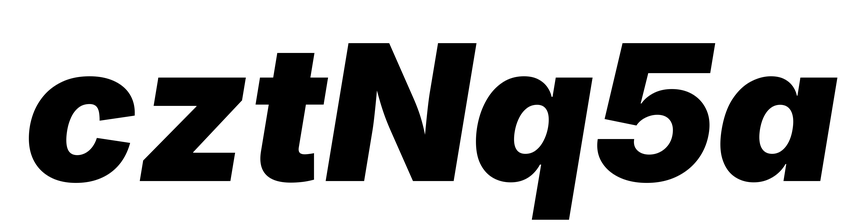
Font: Inter-Italic_Black_Italic